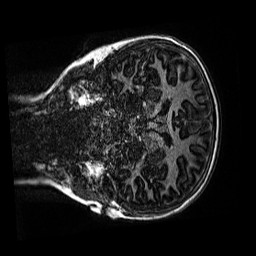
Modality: MP2RAGE
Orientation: coronal
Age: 9
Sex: male
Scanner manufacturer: siemens
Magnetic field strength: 3 T
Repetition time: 4 s
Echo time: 0.00299 s